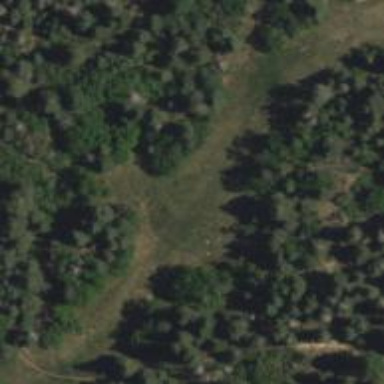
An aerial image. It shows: Path with excellent visibility for trail.